Question: My program is supposed to take two integers, and an operator (division, multiplication, addition, subtraction). From there, it calculates the answer and remainder if necessary.
After, it is supposed to prompt the user if they want to make another calculation, with (y/n) options. If yes, it re-loops, and if not, the program exits. For some reason, it is not letting me put in an option for (y/n), and just skips my input and goes straight to termination. Here is my code. (Sorry beginner)
I also get an "Unknown Error Code 45" (pop up window?) right before I enter the operator.

'''
# SPIM Calculator
# Computer Organization
.data
prompt: .asciiz "Welcome to SPIM Calculator 1.0!
"
first_prompt: .asciiz "Enter the first number: "
second_prompt: .asciiz "Enter the second number: "
operator: .asciiz "Enter the operation (+, -, *, /), then press enter key: "
error_message: .asciiz "
Argument is invalid. Try again!
"
sp: .asciiz " "
nl: .asciiz "
"
eq: .asciiz " = "
parl: .asciiz "("
parr: .asciiz ")"
again_prompt: .asciiz "
Would you like to do another calculation? ( y / n ) "
ended_message: .asciiz "
Calculations complete."
.globl main
.text
main:
#initialize
li $s0, 10
# Prompt welcome
li $v0, 4 # print string value 4
la $a0, prompt # loads address from memory
syscall
loop:
# display prompt for q.1
li $v0, 4 # loads value 4 into register v0 which is op code for print string
la $a0, first_prompt # loads address from memory, stores it in argument register
syscall # reads register $v0 for op code, sees 4 and prints string located in $a0
# get input
li $v0, 5 # load op code for getting an integer from user into register $v0
syscall # reads it and puts in $t0
move $s0, $v0 # $s0 saves it
# display prompt for q.2
li $v0, 4 # loads value 4 into register v0 which is op code for print string
la $a0, second_prompt # loads address from memory, stores it in argument register
syscall # reads register $v0 for op code, sees 4 and prints string located in $a0
# get input
li $v0, 5 # load op code for getting an integer from user into register $v0
syscall # reads it and puts in $v0
move $s1, $v0 # $s1 saves it
# display prompt for q.3
li $v0, 4 # loads value 4 into register v0 which is op code for print string
la $a0, operator # loads address from memory, stores it in argument register
syscall # reads register $v0 for op code, sees 4 and prints string located in $a0
#get input
li $v0, 12 # load op code for getting an symbol from user into register $v0
syscall # reads it and puts in $t0
move $s2, $v0 # $s0 saves it
# check symbol and use if statements to go to correct part in program
beq $s2, '*', Multiplication
beq $s2, '/', Division
beq $s2, '-', Subtraction
beq $s2, '+', Addition
# in case it is none of these
li $v0, 4 # print string value 4
la $a0, error_message # loads address from memory
syscall
Multiplication:
# perform multiplication
mult $s0, $s1
mflo $s3 # moves product to $s3
syscall
jr Print
Division:
# perform division
divu $s0, $s1
mflo $s3 # moves quotient to $s3
mfhi $s4 # move remainder to $s4
syscall
jr Print
Subtraction:
# perform subtraction
sub $s3, $s0, $s1 # moves result to $s3
syscall
jr Print
Addition:
# perform addition
add $s3, $s0, $s1 # moves result to $s3
syscall
jr Print
Print:
# print new line
li $v0, 4
la $a0, nl
syscall
# print first number
li $v0, 1 # print int
move $a0, $s0
syscall
# print space
li $v0, 4
la $a0, sp
syscall
# print operator
li $v0, 11 # print operator
move $a0, $s2
syscall
# print space
li $v0, 4
la $a0, sp
syscall
# print second number
li $v0, 1 # print int
move $a0, $s1
syscall
# print equals
li $v0, 4
la $a0, eq
syscall
# jump to printing specifically for division
beq $s2, '/', Division_Print
# print result
li $v0, 1 # print int
move $a0, $s3
syscall
# print new line
li $v0, 4
la $a0, nl
syscall
jr Again_Prompt
Division_Print:
# print quotient
li $v0, 1 # print int
move $a0, $s3
syscall
# print space
li $v0, 4
la $a0, sp
syscall
# print left parenthesis
li $v0, 4
la $a0, parl
syscall
# print remainder
li $v0, 1 # print int
move $a0, $s4
syscall
# print right parenthesis
li $v0, 4
la $a0, parr
syscall
# print new line
li $v0, 4
la $a0, nl
syscall
jr Again_Prompt
Again_Prompt:
# display prompt
li $v0, 4 # loads value 4 into register v0 which is op code for print string
la $a0, again_prompt # loads address from memory, stores it in argument register
syscall # reads register $v0 for op code, sees 4 and prints string located in $a0
# get input
li $v0, 12 # load op code for getting a character from user into register $v0
syscall # reads it and puts in $t0
move $s6, $v0 # $s6 saves it
# print new line
li $v0, 4
la $a0, nl
syscall
# determine whether or not to do another calculation
beq $s6, 'y', loop
beq $s6, 'n', Terminate
Terminate:
li $v0, 4 # loads value 4 into register v0 which is op code for print string
la $a0, ended_message # loads address from memory, stores it in argument register
syscall # reads register $v0 for op code, sees 4 and prints string located in $a0
jr $ra
'''
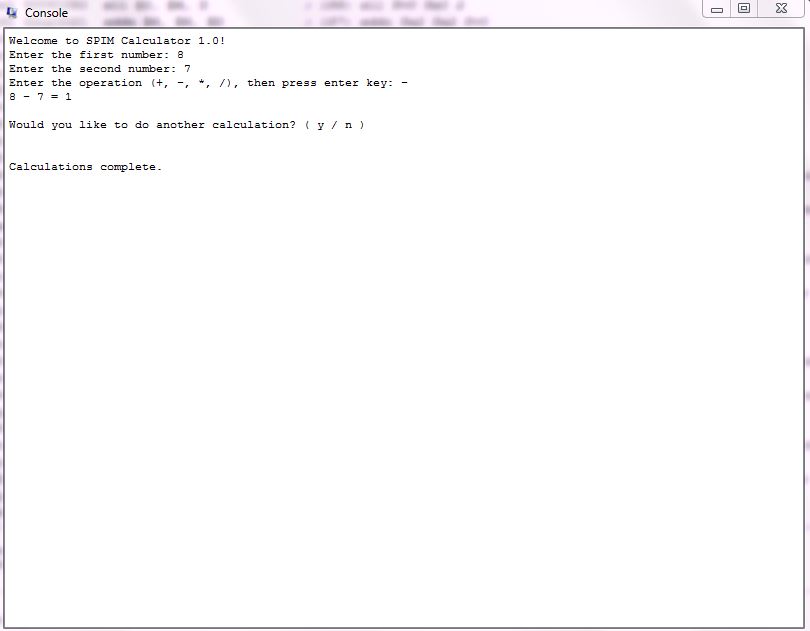
Answer: The problem here is syscall 12, or rather the faulty assumptions that lead one to use it.
Consider momentarily the meaning of syscall 12 (read char), which will return from stdin 1 character. The problem is this:
The system prompts: 'What operation would you like to perform?', the user enters: '+
'. Because stdin is line-buffered, the user has to press the enter key, meaning that at least two characters are put in the buffer when they only intended one. This means that when your program continues on to the next query: 'Do you want to go again?', there is still one character in the buffer: '
' and this is what is returned by the second syscall 12.
Now that you understand the problem, I assume you can fix it. The best way is probably to convert the read character syscall to a read string syscall and examine the inputted string.
As a loose rule, do not use syscall 12 for user input from the keyboard.